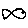
Label: fish